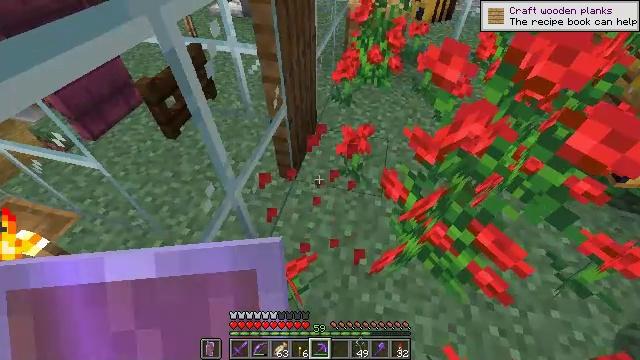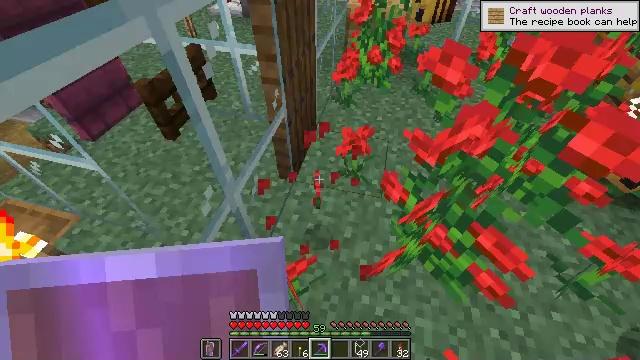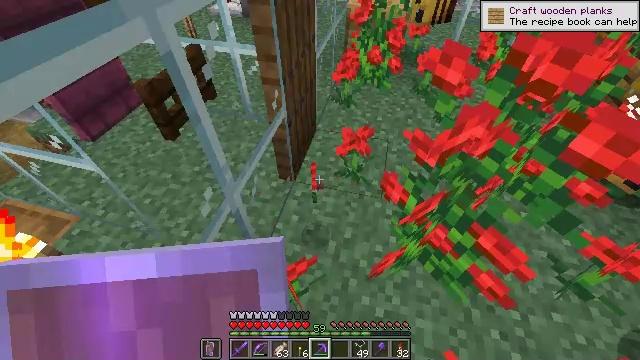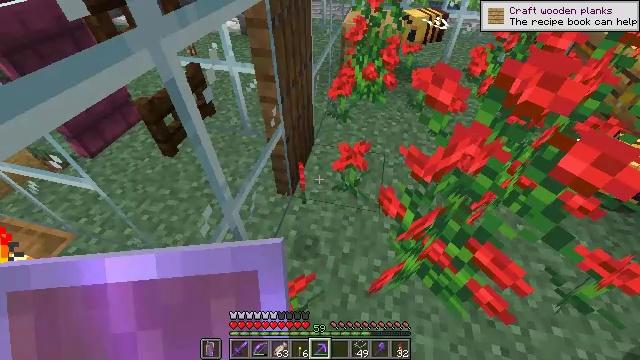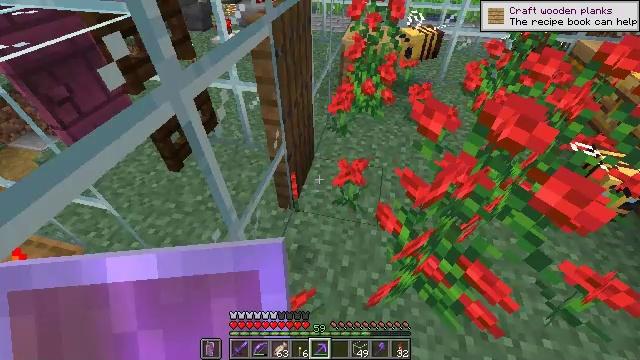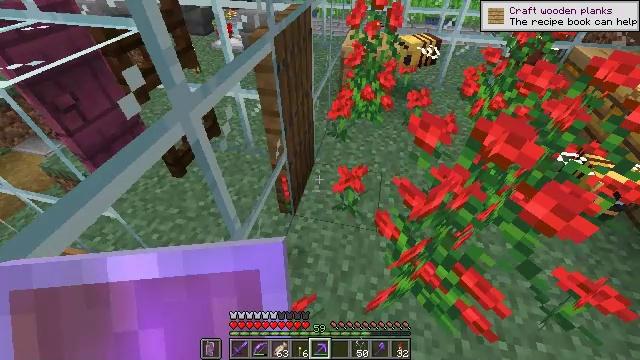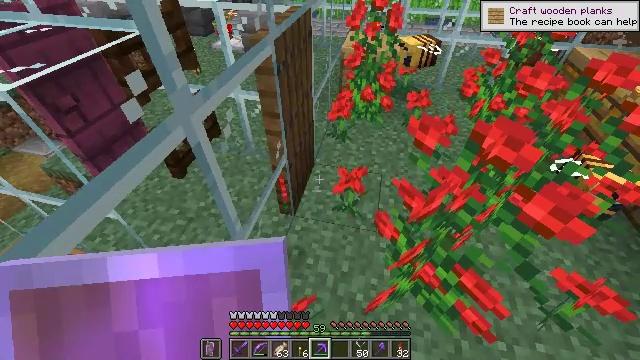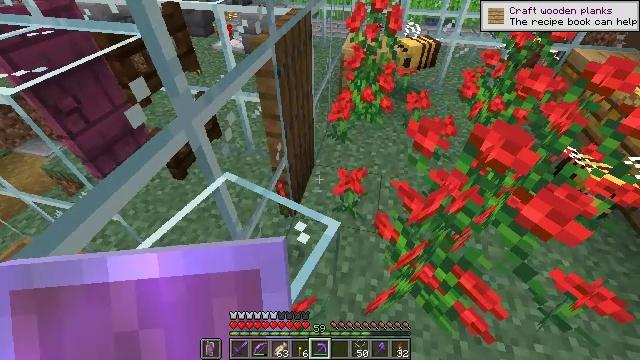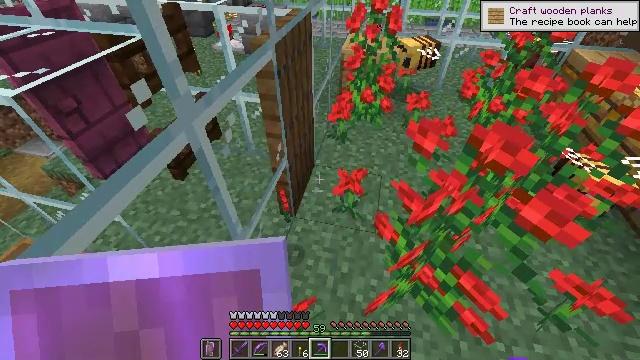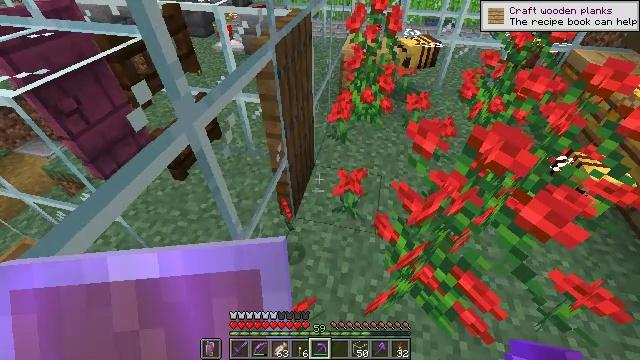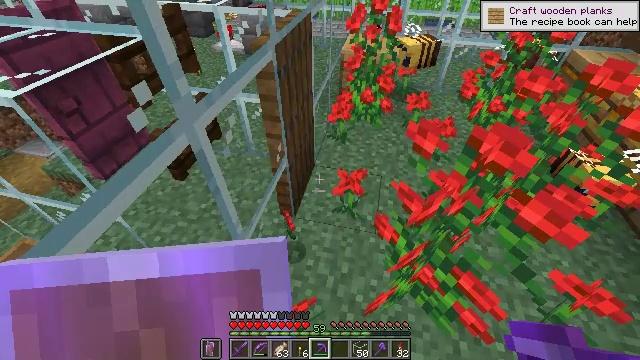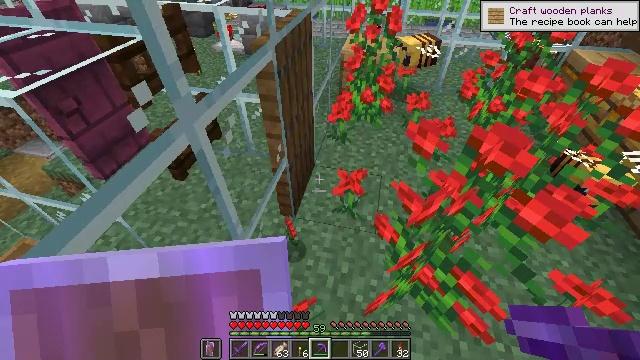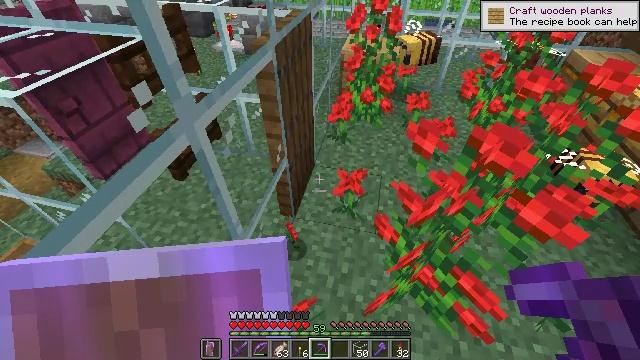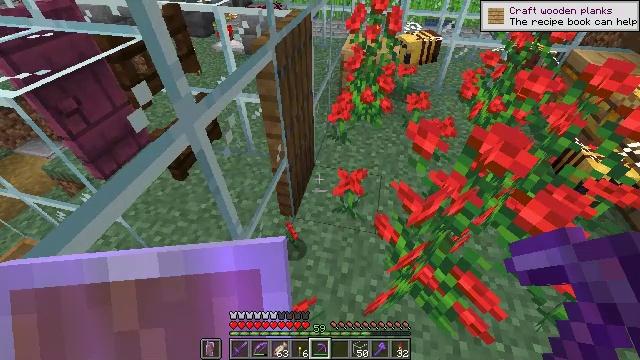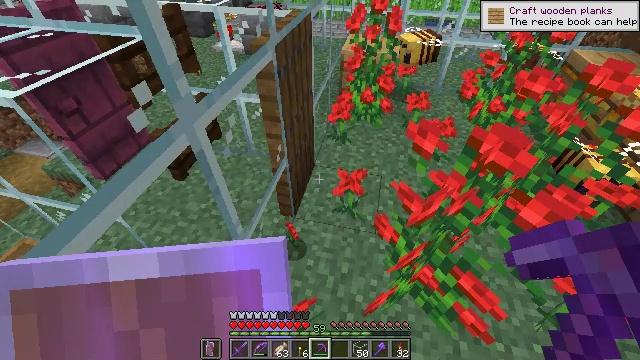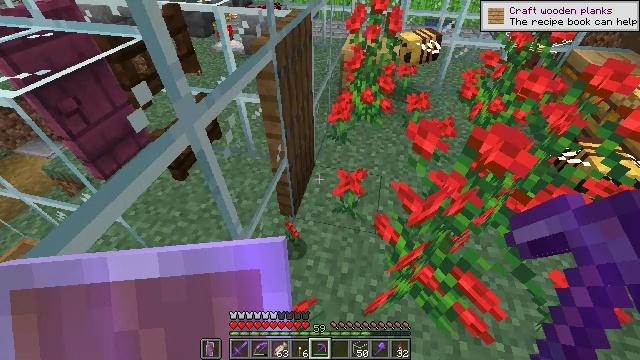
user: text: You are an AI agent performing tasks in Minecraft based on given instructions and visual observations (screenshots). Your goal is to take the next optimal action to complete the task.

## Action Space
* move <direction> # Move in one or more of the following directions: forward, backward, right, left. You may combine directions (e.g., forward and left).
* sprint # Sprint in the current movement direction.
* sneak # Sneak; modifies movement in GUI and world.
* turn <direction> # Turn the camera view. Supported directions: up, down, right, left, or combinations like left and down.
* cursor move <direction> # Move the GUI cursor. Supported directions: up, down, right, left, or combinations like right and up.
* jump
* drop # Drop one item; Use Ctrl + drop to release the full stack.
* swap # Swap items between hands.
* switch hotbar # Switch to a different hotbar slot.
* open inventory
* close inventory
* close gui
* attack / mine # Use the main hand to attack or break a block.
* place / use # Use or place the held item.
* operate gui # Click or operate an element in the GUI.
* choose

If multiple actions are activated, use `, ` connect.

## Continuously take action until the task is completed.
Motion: motion action
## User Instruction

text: Mine the glass to clear the view.
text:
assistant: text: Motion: sneak
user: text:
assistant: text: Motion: no_op
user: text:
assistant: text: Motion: turn up
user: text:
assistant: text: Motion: turn up
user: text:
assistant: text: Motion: no_op
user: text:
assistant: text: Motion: no_op
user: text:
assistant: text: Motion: no_op
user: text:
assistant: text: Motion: no_op
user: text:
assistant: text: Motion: no_op
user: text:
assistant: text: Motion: no_op
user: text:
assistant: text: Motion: no_op
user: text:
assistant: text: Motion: no_op
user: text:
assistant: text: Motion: no_op
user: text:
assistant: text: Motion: no_op
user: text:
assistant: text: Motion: no_op
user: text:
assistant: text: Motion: no_op
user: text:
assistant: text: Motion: move forward
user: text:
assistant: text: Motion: move forward
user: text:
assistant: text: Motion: move forward
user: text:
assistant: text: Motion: move forward
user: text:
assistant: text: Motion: move forward
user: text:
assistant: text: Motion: move forward
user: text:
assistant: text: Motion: move forward
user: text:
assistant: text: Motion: move forward
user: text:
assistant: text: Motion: move forward
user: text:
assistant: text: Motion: move forward
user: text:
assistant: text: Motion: no_op
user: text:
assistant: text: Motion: turn right and up
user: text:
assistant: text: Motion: turn right and up
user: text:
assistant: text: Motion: turn right and up